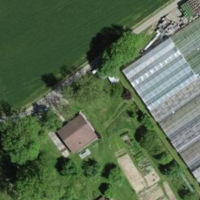
EUNIS habitat code: 55
Species observed at this site:
Bufo bufo